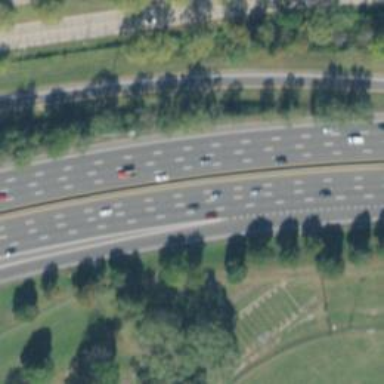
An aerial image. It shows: Motorway.